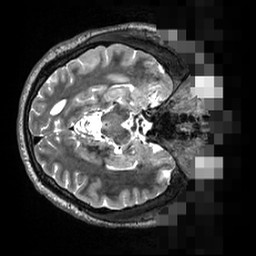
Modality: T2w
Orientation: axial
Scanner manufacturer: siemens
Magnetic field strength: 3 T
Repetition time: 3.2 s
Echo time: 0.564 s